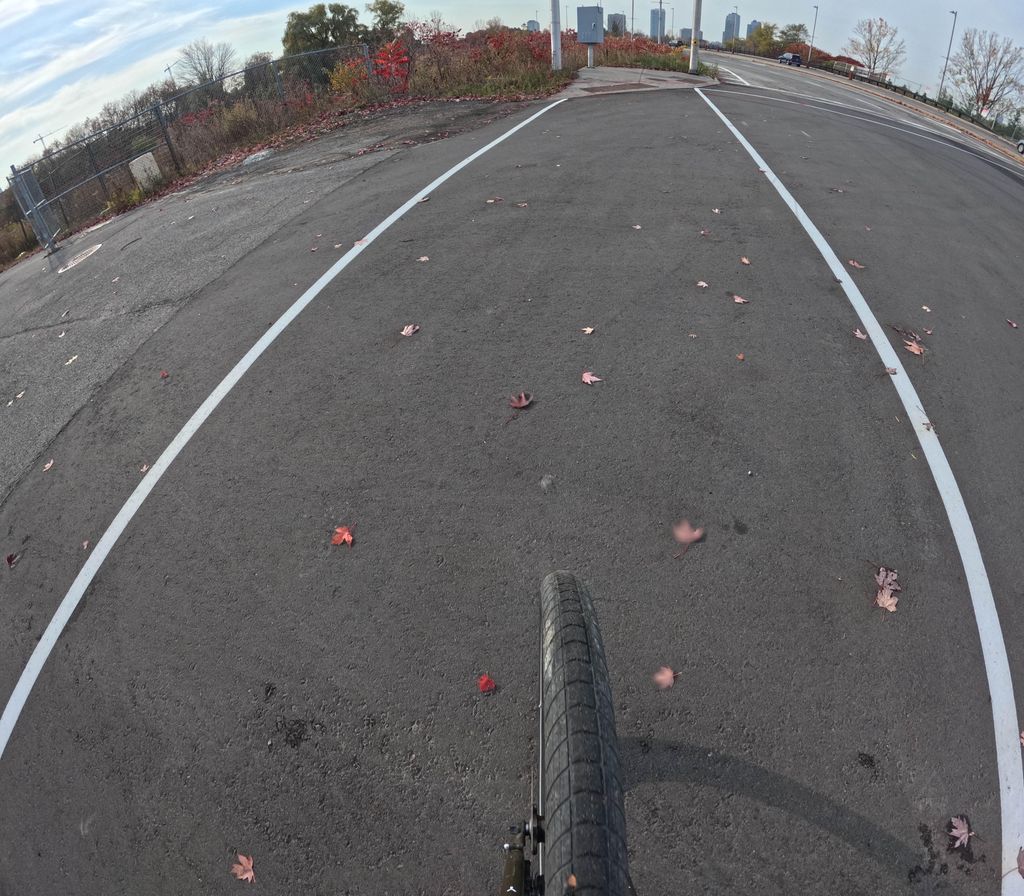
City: ottawa-gatineau